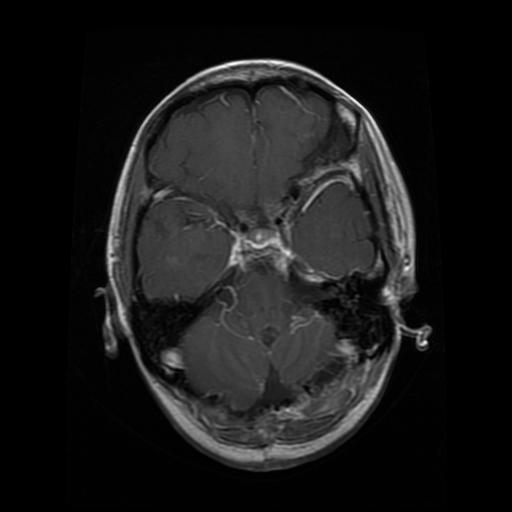
Label: glioma